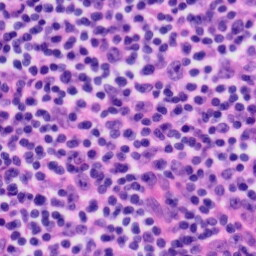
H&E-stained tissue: Tonsil